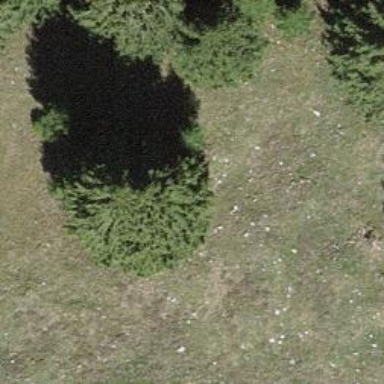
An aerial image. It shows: Evergreen needle-leaved tree typically found in agricultural areas.